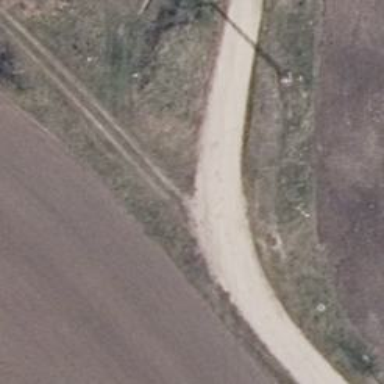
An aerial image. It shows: Gravel track with grade2 tracktype.